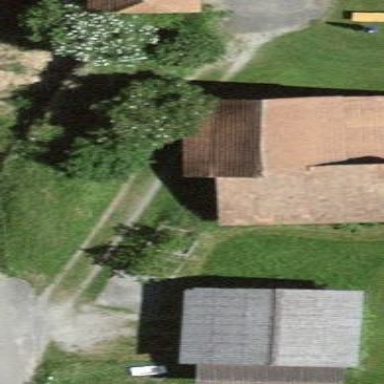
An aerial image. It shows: Rural barn.